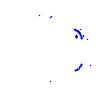
Particle: kaon